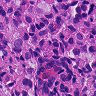
Metastatic tissue present: yes